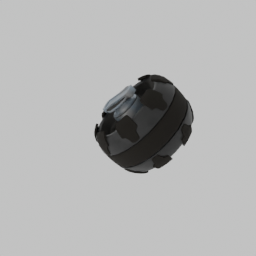
Label: nature